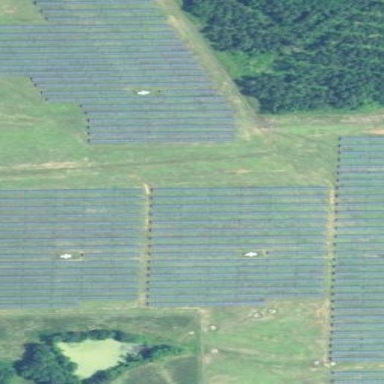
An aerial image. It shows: Fenced area with solar power plant inside.